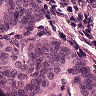
Metastatic tissue present: yes